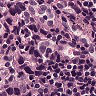
Metastatic tissue present: yes